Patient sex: F
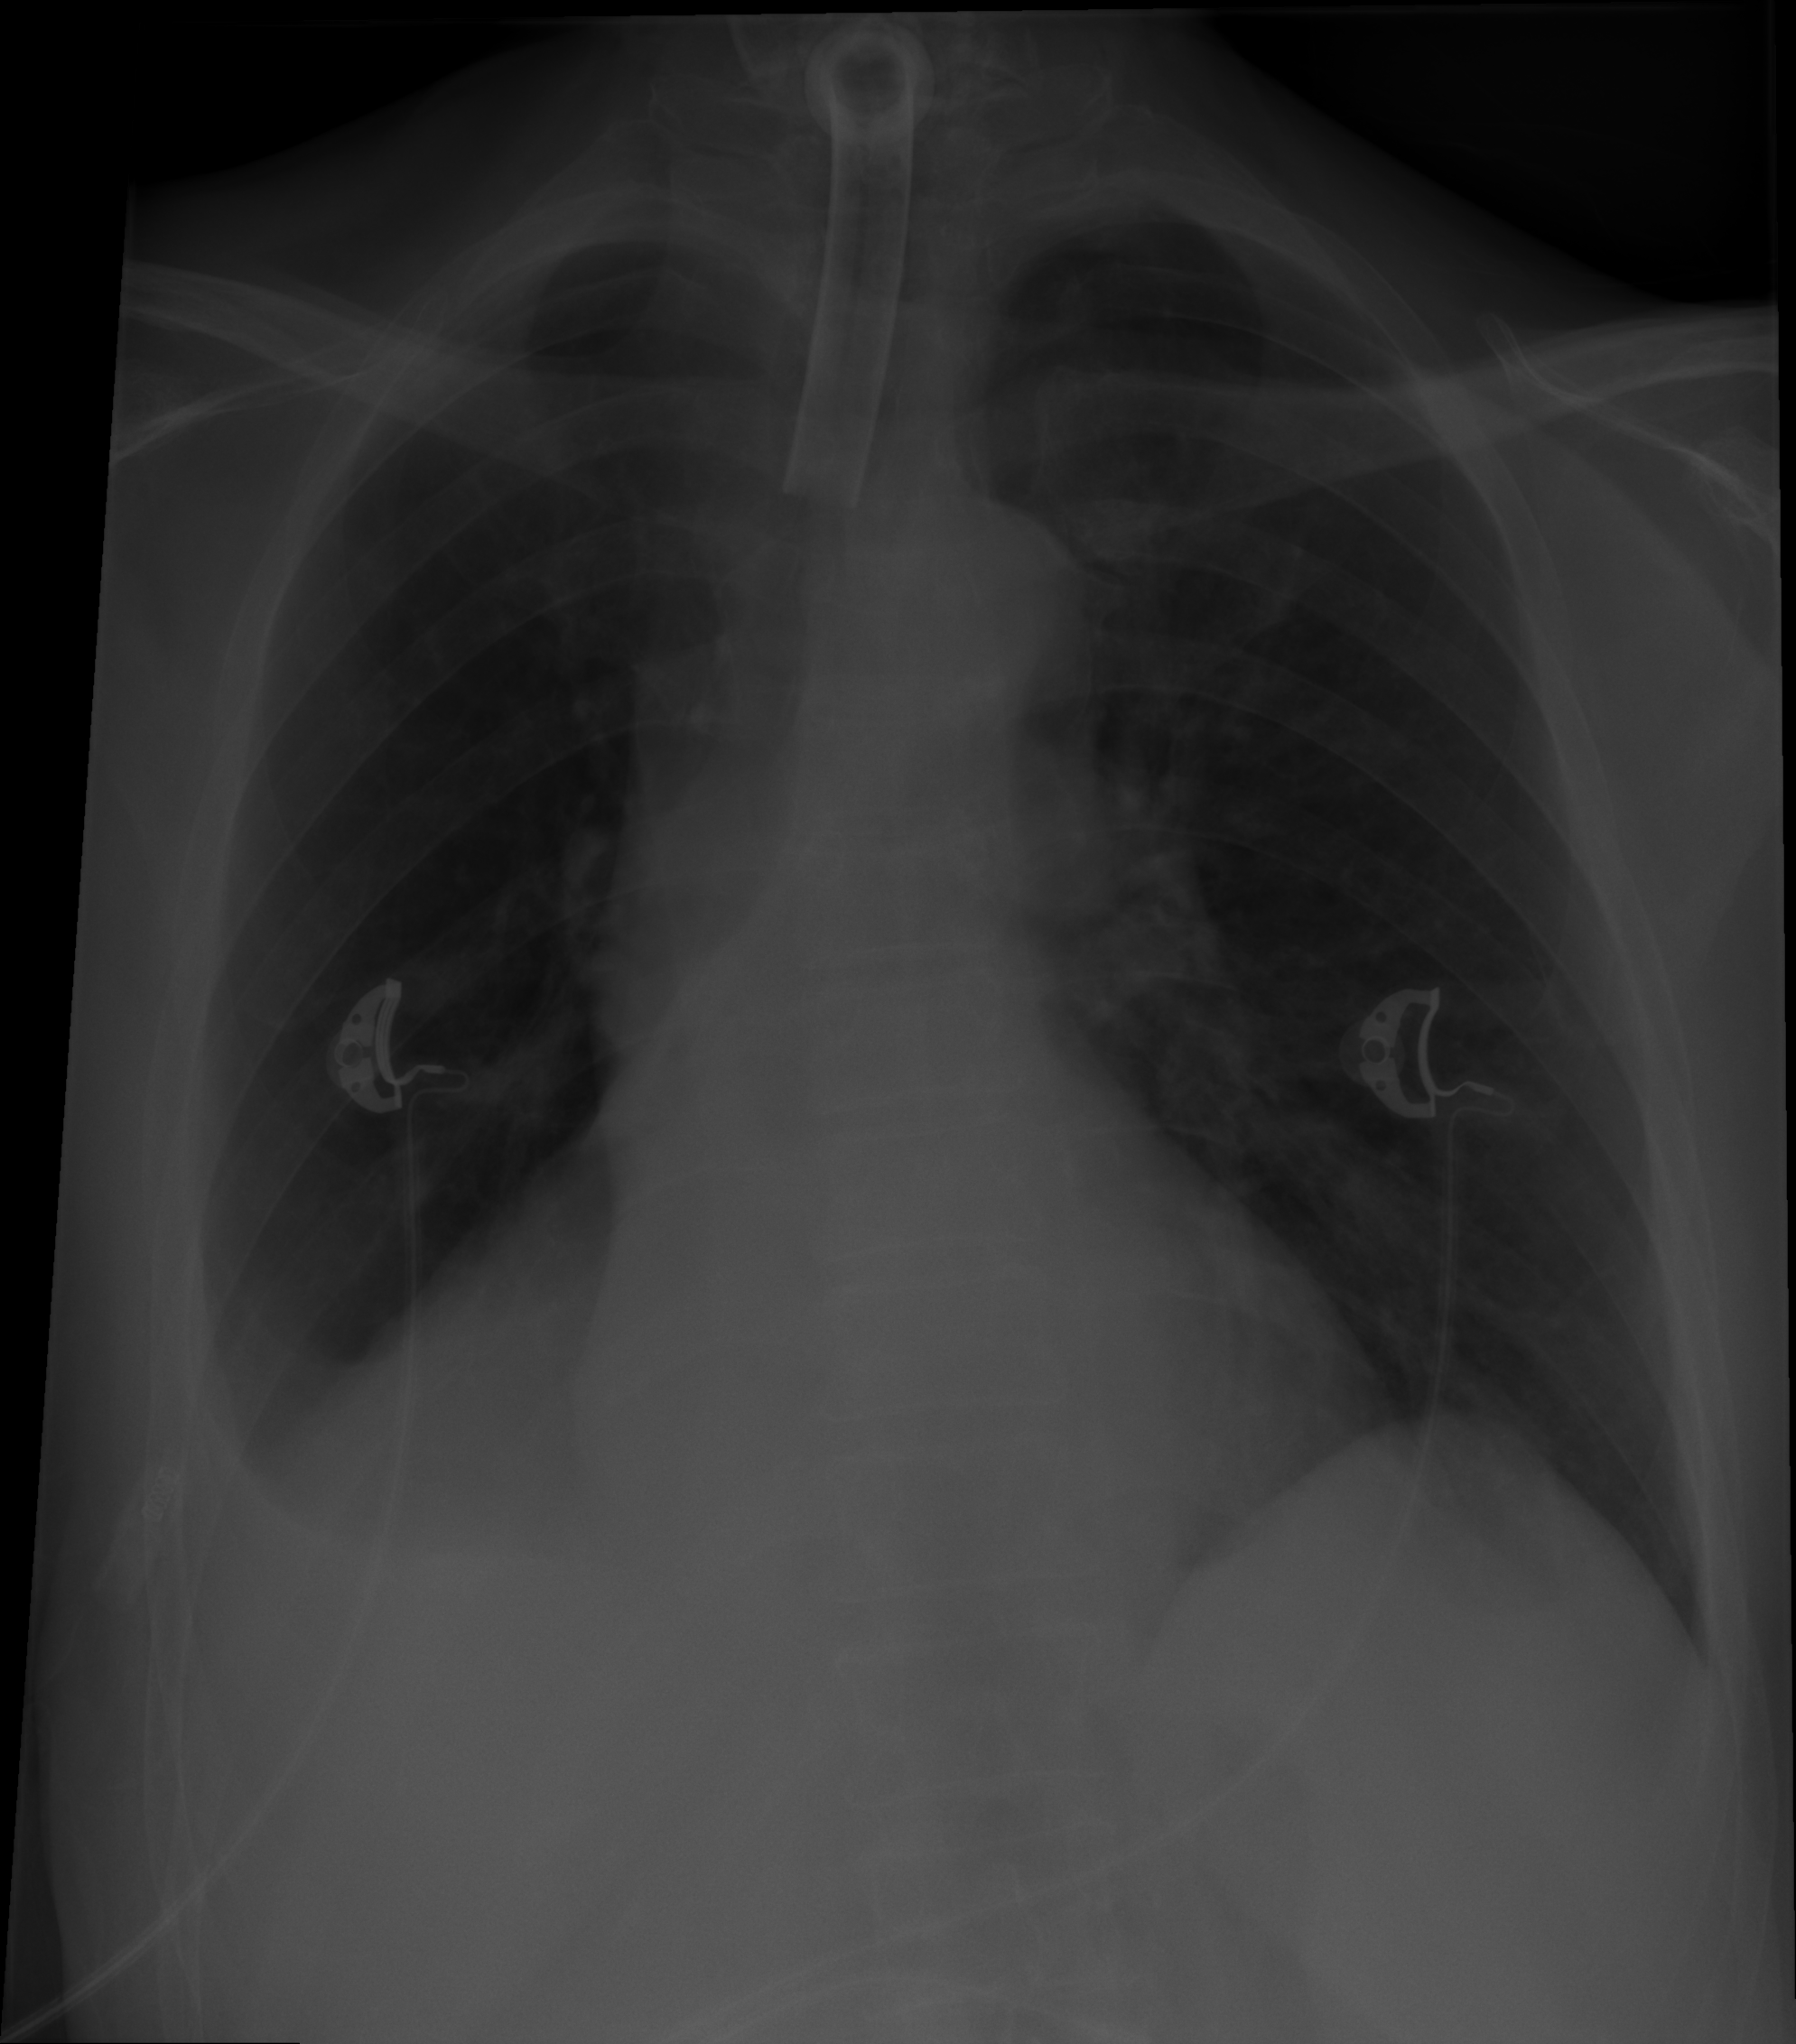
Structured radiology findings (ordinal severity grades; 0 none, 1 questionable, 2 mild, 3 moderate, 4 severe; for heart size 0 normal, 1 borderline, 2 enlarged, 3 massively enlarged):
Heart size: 0
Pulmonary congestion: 0
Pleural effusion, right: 3
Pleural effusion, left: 0
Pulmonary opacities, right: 0
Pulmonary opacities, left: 0
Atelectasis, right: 2
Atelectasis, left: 0